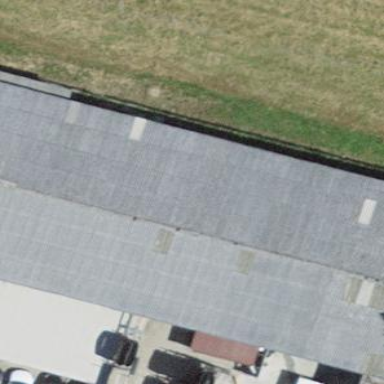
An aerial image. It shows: Industrial building.